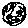
Label: moon